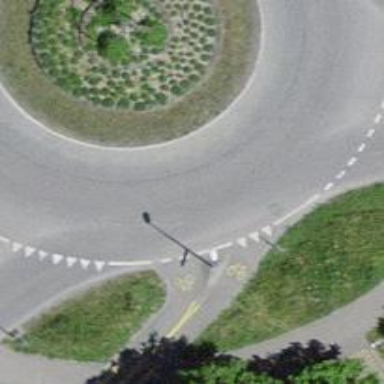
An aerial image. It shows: Road with "give way" sign.